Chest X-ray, AP view. Patient: 57 years old, sex M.
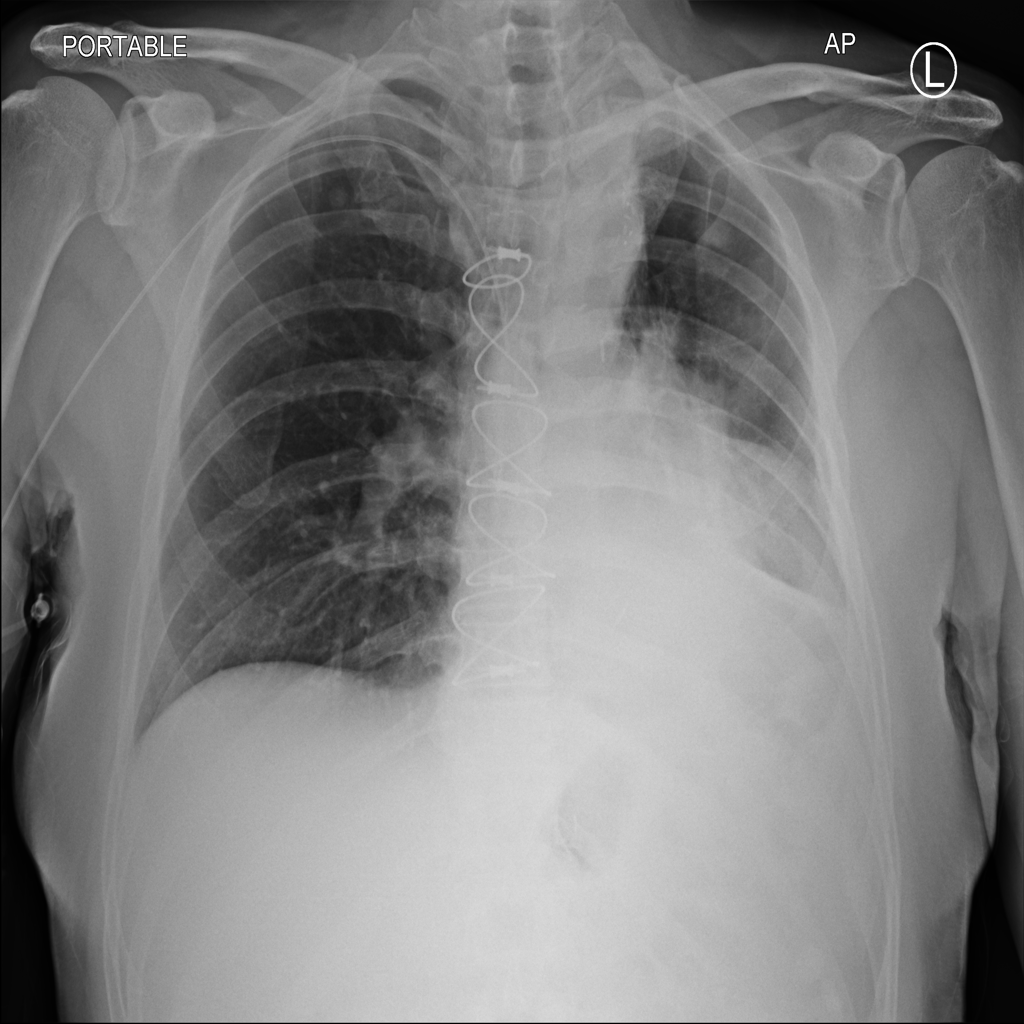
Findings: Consolidation